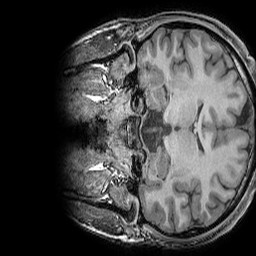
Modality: T1w
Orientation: coronal
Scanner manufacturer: ge
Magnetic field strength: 3 T
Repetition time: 0.008156 s
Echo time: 0.00318 s